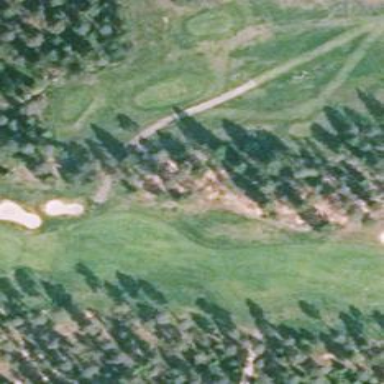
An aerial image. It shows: Path for both roads and golfers.